Field crop: maize
Growth stage: 2
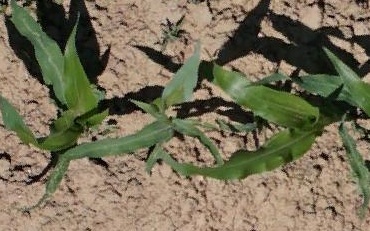
Species: maize